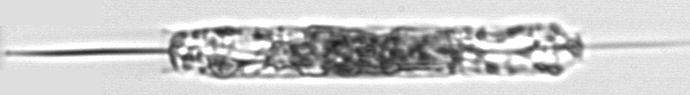
Label: Ditylum_brightwellii